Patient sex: M
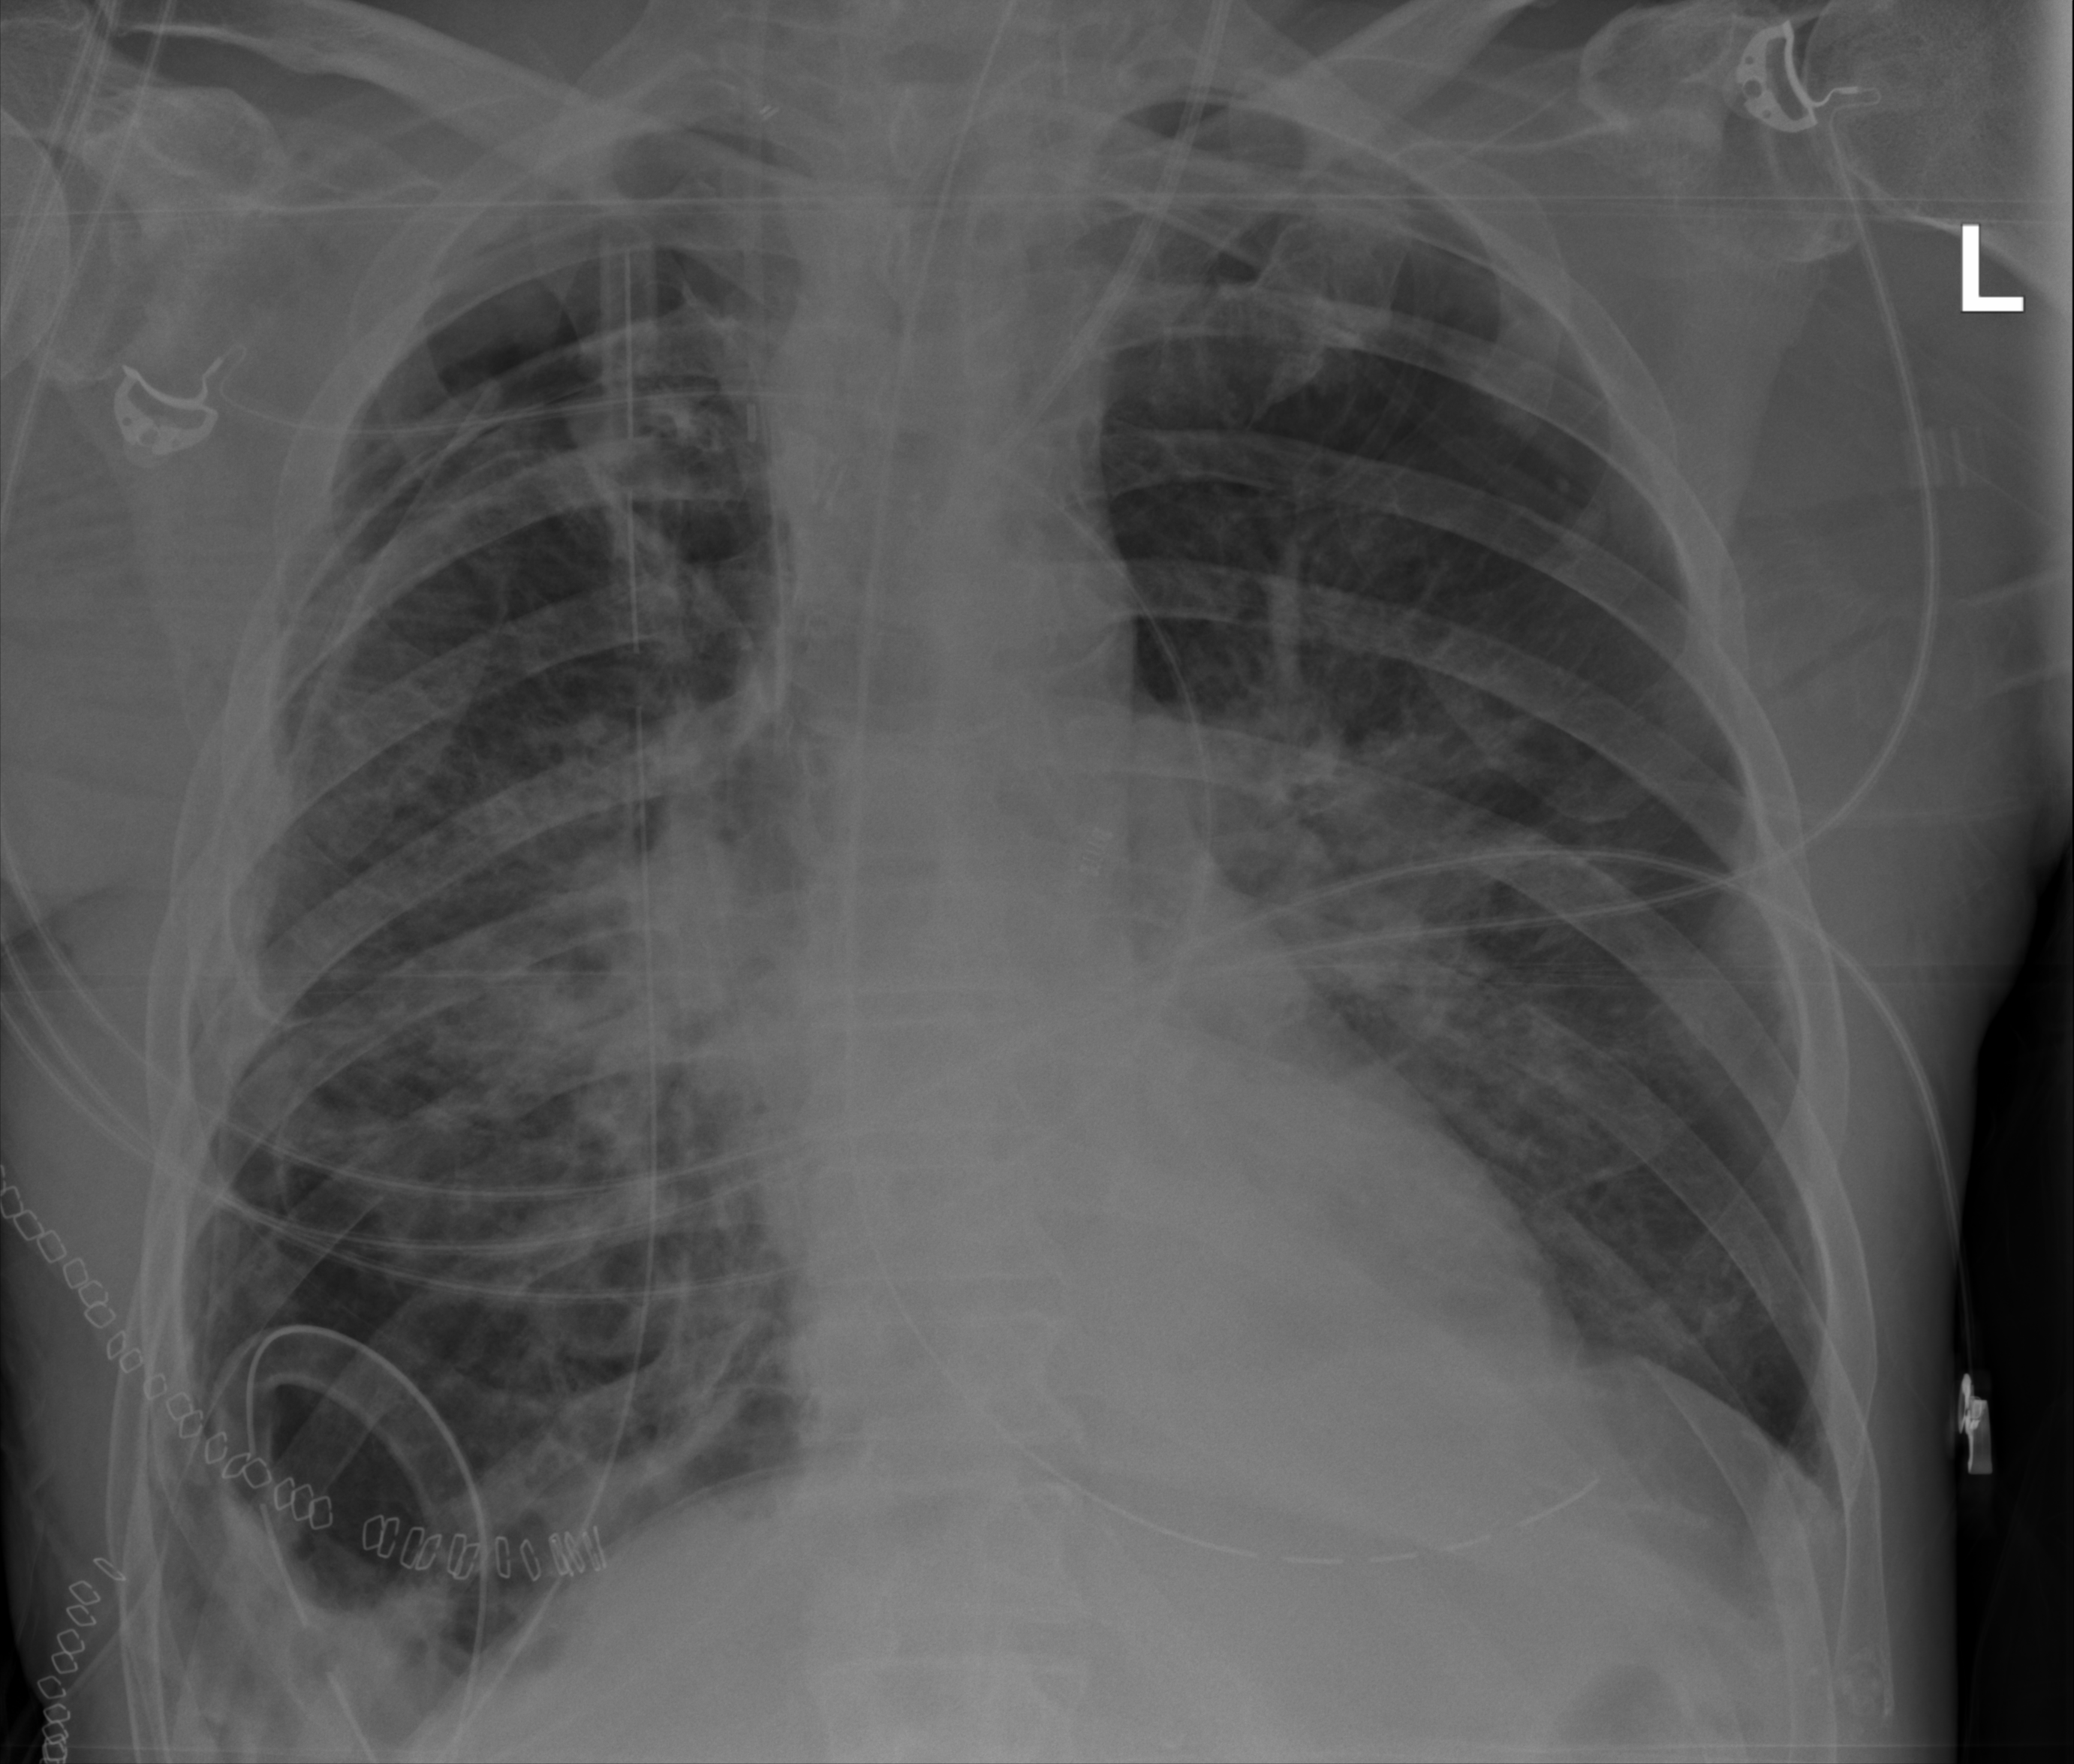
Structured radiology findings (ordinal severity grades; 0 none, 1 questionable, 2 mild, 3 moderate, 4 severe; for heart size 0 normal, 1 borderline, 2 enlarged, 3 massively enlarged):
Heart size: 0
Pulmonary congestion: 0
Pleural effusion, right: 0
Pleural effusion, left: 0
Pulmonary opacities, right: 2
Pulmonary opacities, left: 2
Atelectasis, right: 3
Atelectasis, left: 2